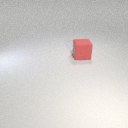
large red rubber cube